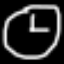
Label: clock